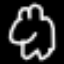
Label: frog